Question: The only tabs that are shown are the ones seen in this screenshot.
I looked into the logs and see no errors. It does let me open a "JDBC Request" in the TestCase, and put some connection string in, but without being able to select a driver, I don't see how I can use JDBC.

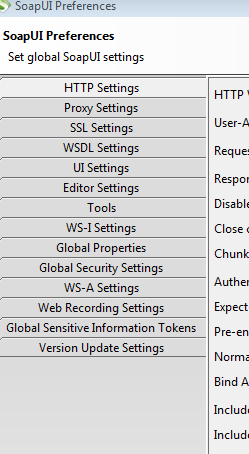
Answer: Unfortunately, the JDBC Driver Properties tab (in Preferences) is displayed in SoapUI Pro only, not in SoapUI OS(Open Source). In SoapUI OS - You can still add the driver jar to SoapUI_INSTALL_HOME/bin/ext directory, then type the driver class name and connection string manually in the 'JDBC Request' test step to make a JDBC connection.